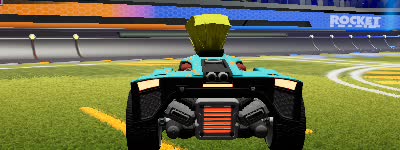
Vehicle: breakout